Question: Somehow my fb:like widget looks bad in IE8, but ok in Firefox and Chrome. Even the text is different. How could I affect somehow the rendering of the widget?

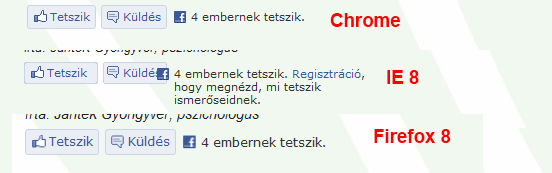
Answer: Me:
> Does the like button at
developers.facebook.com/docs/reference/plugins/like look different for
you in IE8?
You:
> No. Not exactly the same in IE than in real browsers, but basically ok.
Since your IE 8 works on the plugin page, then there's something going on in your HTML that is interfering with the plugin.
Your best best is to strip the page down to bare essentials until the button renders correctly in IE8, just as it does on the documentation page.
Then slowly start adding in content until it breaks. Then you know what caused it and it will be a lot easier to fix it.